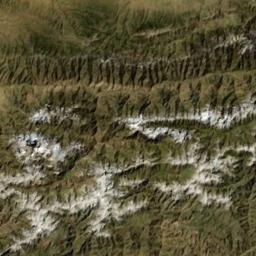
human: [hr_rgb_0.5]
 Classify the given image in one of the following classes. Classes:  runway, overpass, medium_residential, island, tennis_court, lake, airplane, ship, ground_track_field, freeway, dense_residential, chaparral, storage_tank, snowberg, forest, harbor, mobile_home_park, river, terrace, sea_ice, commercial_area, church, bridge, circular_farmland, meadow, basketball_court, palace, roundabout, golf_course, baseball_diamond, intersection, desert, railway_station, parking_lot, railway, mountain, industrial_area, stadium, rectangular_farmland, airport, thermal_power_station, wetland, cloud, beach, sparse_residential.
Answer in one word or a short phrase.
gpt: snowberg